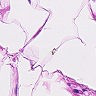
Metastatic tissue present: no